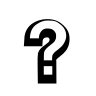
Cursor type: help
OS/theme: linux-apple-cursor
Variant: white